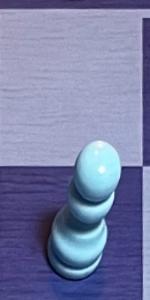
Label: Pawn_White